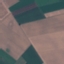
Land use / land cover: AnnualCrop